Field crop: maize
Growth stage: 1
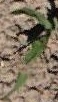
Species: maize